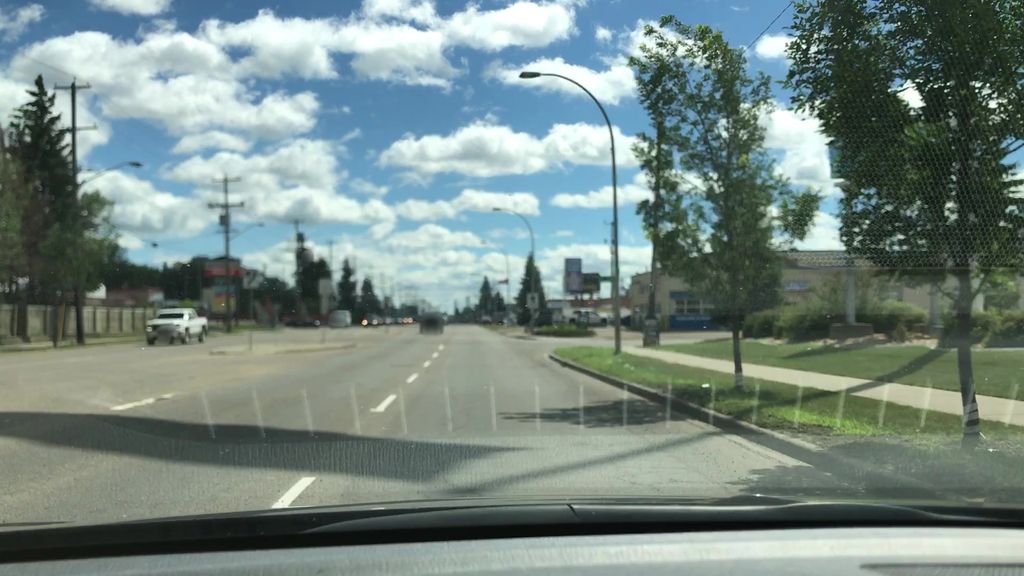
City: edmonton